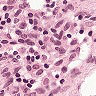
Metastatic tissue present: no